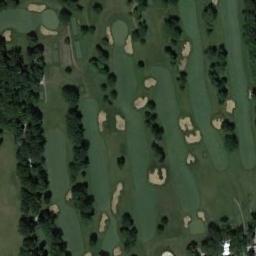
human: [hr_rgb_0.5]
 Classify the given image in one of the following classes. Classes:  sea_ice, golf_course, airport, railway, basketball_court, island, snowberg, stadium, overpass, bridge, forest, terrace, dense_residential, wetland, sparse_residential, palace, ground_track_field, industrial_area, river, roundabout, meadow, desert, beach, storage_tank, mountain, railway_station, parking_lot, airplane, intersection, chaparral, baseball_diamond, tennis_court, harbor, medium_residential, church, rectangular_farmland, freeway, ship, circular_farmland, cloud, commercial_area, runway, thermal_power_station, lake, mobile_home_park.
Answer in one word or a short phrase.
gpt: golf_course